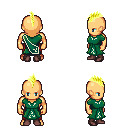
a pixel art fantasy rpg character, male body template, human, tanned skin, sash dress, red pants, gold mohawk hairstyle, maroon shoes, four views (front, back, left, right), 2x2 character sprite sheet, small pixel art, hard edges, no anti-aliasing